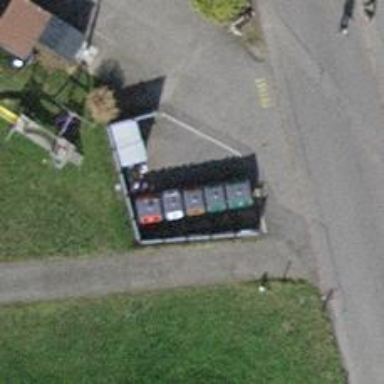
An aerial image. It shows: Recycling container for scrap metal at recycling facility.